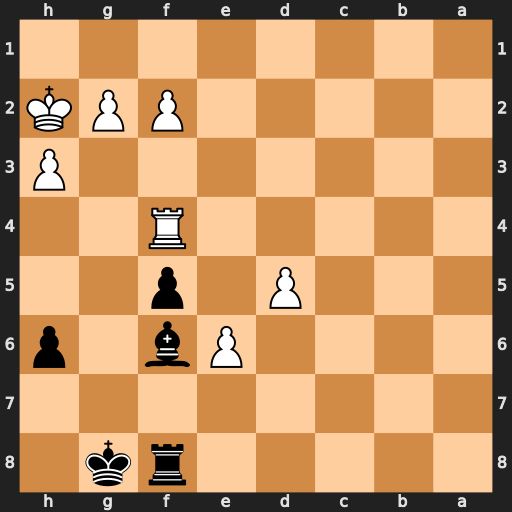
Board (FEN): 5rk1/8/4Pb1p/3P1p2/5R2/7P/5PPK/8
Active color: b
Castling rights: -
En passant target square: -
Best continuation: Be5 g3 Bxf4